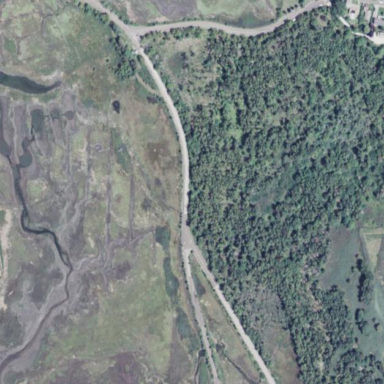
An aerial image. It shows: Nature reserve surrounded by woodland.